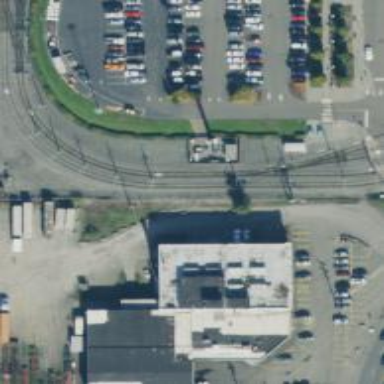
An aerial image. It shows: Light rail yard with electrified contact lines.